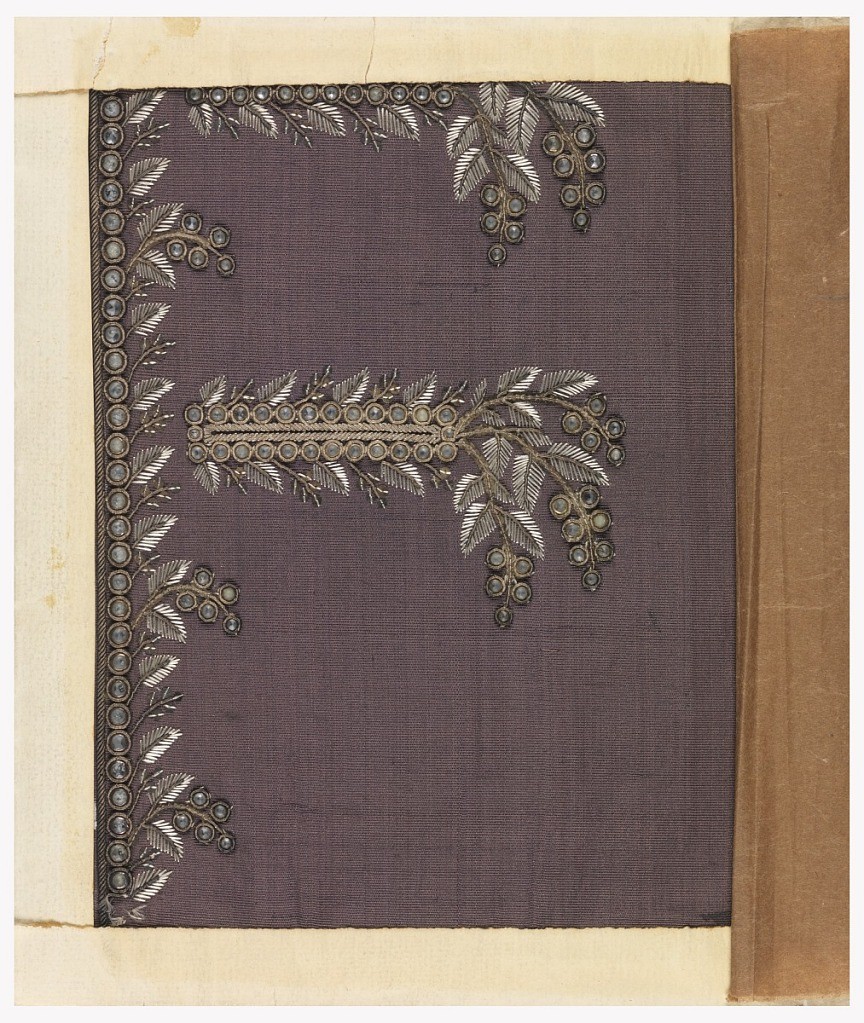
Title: Embroidery sample
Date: ca. 1775–1805
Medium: silk taffeta, silk thread, silver wire, sequins and glass Technique: embroidered on taffeta
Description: Formal foliate pattern, embroidered with white silk, silver wire and sequins and glass on a ground of purple taffeta.